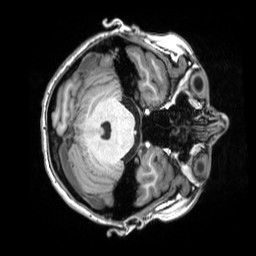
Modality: T1w
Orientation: axial
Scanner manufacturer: siemens
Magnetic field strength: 3 T
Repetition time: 2.5 s
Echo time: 0.00343 s